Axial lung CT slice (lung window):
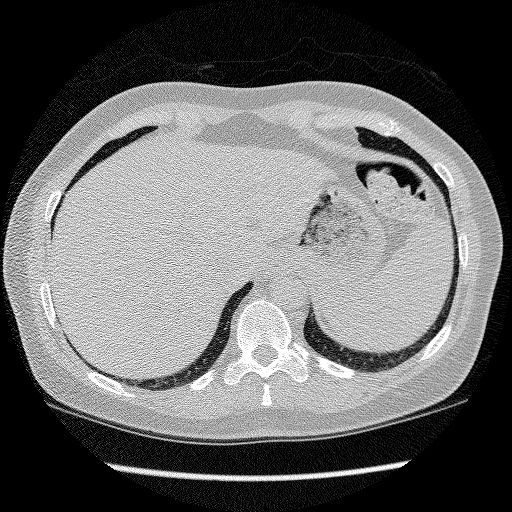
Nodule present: no